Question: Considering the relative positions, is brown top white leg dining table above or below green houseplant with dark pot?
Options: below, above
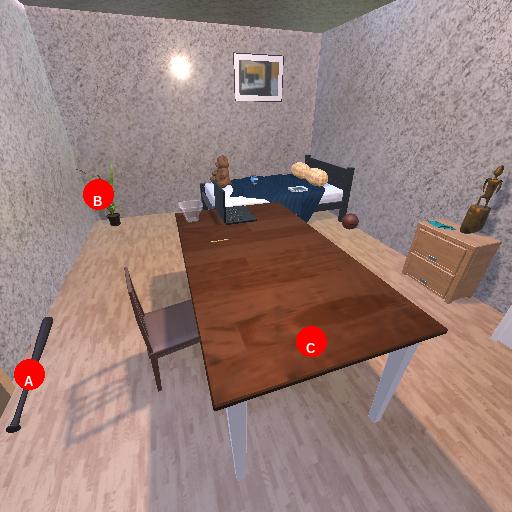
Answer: below